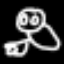
Label: frog